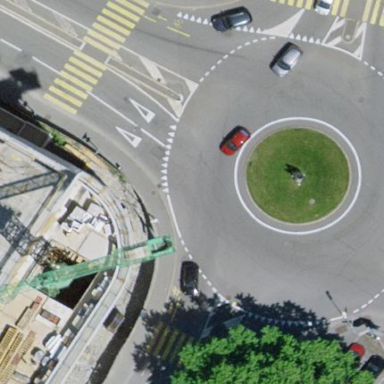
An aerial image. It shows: Primary highway with asphalt surface leading to roundabout.